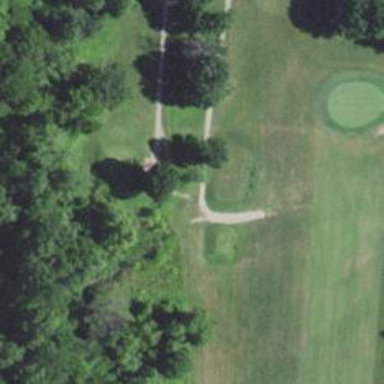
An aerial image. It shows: Golf tee.